Question: I want to create the following div border:

I have the green border part sorted, but not the red line along the top. Any ideas?
Code so far:
'''
#myborder {
border: 4px solid green;
}
'''
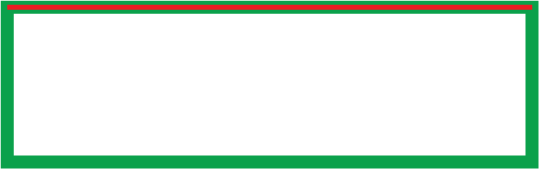
Answer: use this css <URL>
'''
#myborder {
box-shadow: 0 0 0 4px green, 0 0 0 4px green inset;
border-top:2px solid red;
padding:8px;
}
'''